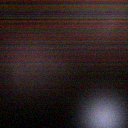
Screen state: off